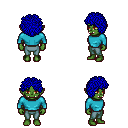
a pixel art fantasy rpg character, female body template, orc, green skin, teal long-sleeve shirt, teal pants, blue curly afro hairstyle, four views (front, back, left, right), 2x2 character sprite sheet, small pixel art, hard edges, no anti-aliasing